Question: I'm still learning my way around in CSS3 and responsive design.
Stack has been great and has helped in many cases but I am stuck on this one.
I want a responsive site with angled images, so I was trying to use side by side divs that were responsive or divs that overlap. <URL> below but it still not working as expected/desired.
Here is a <URL> that was a good start, but ultimately I could not get it to adjust smoothly
'''
<body>
<div style="background-color:red;
width:300px;
height:100px;
position:relative;
top:10px;
left:80px;
z-index:2">
</div>
<div style="background-color:yellow;
width:300px;
height:100px;
position:relative;
top:-60px;
left:35px;
z-index:1;">
</div>
<div style="background-color:green;
width:300px;
height:100px;
position:relative;
top:-220px;
left:120px;
z-index:3;">
</div>
</body>
'''
So is it best have side by side divs or overlapping divs, for fluid responsive adjustments?
Since I may not be explaining what I'm looking for, this is a sketch of the desired result I'm trying to explain

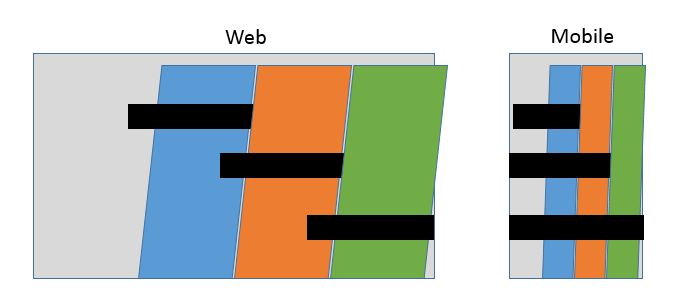
Answer: Do you want something like this?
<URL>
html:
'''
<body>
<div style="margin-left: 15%;">
<div class="box" style="background-color:red;"></div>
<div class="box" style="background-color:yellow;"></div>
<div class="box" style="background-color:green;"></div>
</div>
</body>
'''
css:
'''
.box {
background-image: url('https://placeimg.com/640/480/any');
width:33%;
height:200px;
float:left;
display: inline-block;
-ms-transform: skewX(-5deg); /* IE 9 */
-webkit-transform: skewX(-5deg); /* Safari */
transform: skewX(-5deg);
}
'''